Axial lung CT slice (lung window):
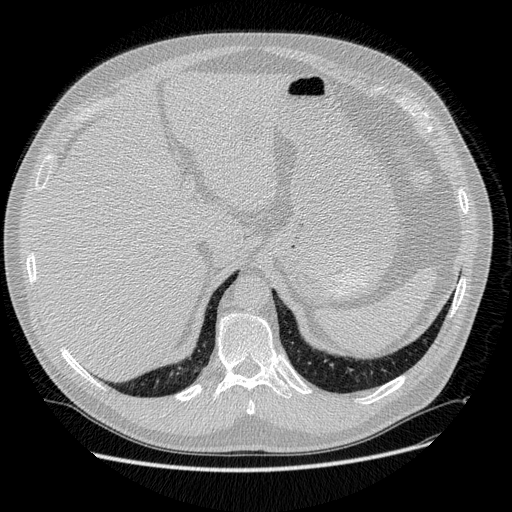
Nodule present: no